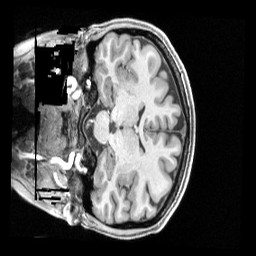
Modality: T1w
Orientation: coronal
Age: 24
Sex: female
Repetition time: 2.4 s
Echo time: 0.00222 s